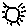
Label: sun